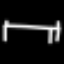
Label: bed